Question: 'df' and 'dict'
I have a data frame containing sentences:
'''
df <- data_frame(text = c("I love pandas", "I hate monkeys", "pandas pandas pandas", "monkeys monkeys"))
'''
And a dictionary containing words and their corresponding scores:
'''
dict <- data_frame(word = c("love", "hate", "pandas", "monkeys"),
score = c(1,-1,1,-1))
'''
I want to append a column "score" to 'df' that would sum the score for each sentence:
'''
text score
1 I love pandas 2
2 I hate monkeys -2
3 pandas pandas pandas 3
4 monkeys monkeys -2
'''
Here are the results so far:
'''
df %>% mutate(score = sapply(strsplit(text, ' '), function(x) with(dict, sum(score[word %in% x]))))
'''
Note that for this method to work, I had to use 'data_frame()' to create 'df' and 'dict' instead of 'data.frame()' otherwise I get: 'Error in strsplit(text, " ") : non-character argument'
'''
Source: local data frame [4 x 2]
text score
1 I love pandas 2
2 I hate monkeys -2
3 pandas pandas pandas 1
4 monkeys monkeys -1
'''
This does not accounts for multiple matches in a single string. Close to expected result, but not quite there yet.
I tweaked a bit one of akrun's suggestion in the comments to apply it to the edited post
'''
cbind(df, unnest(stri_split_fixed(df$text, ' '), group) %>%
group_by(group) %>%
summarise(score = sum(dict$score[dict$word %in% x])) %>%
ungroup() %>% select(-group) %>% data.frame())
'''
This does not account for multiple matches in a string:
'''
text score
1 I love pandas 2
2 I hate monkeys -2
3 pandas pandas pandas 1
4 monkeys monkeys -1
'''
'''
group_by(df, text) %>%
mutate(score = sum(dict$score[stri_detect_fixed(text, dict$word)]))
'''
After updating all packages, this now works (although it does not account for multiple matches)
'''
Source: local data frame [4 x 2]
Groups: text
text score
1 I love pandas 2
2 I hate monkeys -2
3 pandas pandas pandas 1
4 monkeys monkeys -1
'''
'''
total <- with(dict, {
vapply(df$text, function(X) {
sum(score[vapply(word, grepl, logical(1L), x = X, fixed = TRUE)])
}, 1)
})
cbind(df, total)
'''
This give the same results:
'''
text total
1 I love pandas 2
2 I hate monkeys -2
3 pandas pandas pandas 1
4 monkeys monkeys -1
'''
'''
s <- strsplit(df$text, " ")
total <- vapply(s, function(x) sum(with(dict, score[match(x, word, 0L)])), 1)
cbind(df, total)
'''
This actually works:
'''
text total
1 I love pandas 2
2 I hate monkeys -2
3 pandas pandas pandas 3
4 monkeys monkeys -2
'''
'''
res <- sapply(dict$word, function(x) {
sapply(gregexpr(x,df$text),function(y) length(y[y!=-1]) )
})
cbind(df, score = rowSums(res * dict$score))
'''
Note that I added the 'cbind()' part. This actually match the expected result.
'''
text score
1 I love pandas 2
2 I hate monkeys -2
3 pandas pandas pandas 3
4 monkeys monkeys -2
'''
Inspired by akrun's suggestion, here is what I ended up writing as the most 'dplyr'-esque solution:
'''
library(dplyr)
library(tidyr)
library(stringi)
bind_cols(df, unnest(stri_split_fixed(df$text, ' '), group) %>%
group_by(x) %>% mutate(score = sum(dict$score[dict$word %in% x])) %>%
group_by(group) %>%
summarise(score = sum(score)) %>%
select(-group))
'''
Although I will implement Richard Scriven's suggestion #3 since it's the most efficient.
Here are the suggestions applied to much larger datasets ('df' of 93 sentences and 'dict' of 14K words) using 'microbenchmark()':
'''
mbm = microbenchmark(
akrun = df %>% mutate(score = sapply(stri_detect_fixed(text, ' '), function(x) with(dict, sum(score[word %in% x])))),
akrun2 = cbind(df, unnest(stri_split_fixed(df$text, ' '), group) %>% group_by(group) %>% summarise(score = sum(dict$score[dict$word %in% x])) %>% ungroup() %>% select(-group) %>% data.frame()),
rscriven1 = group_by(df, text) %>% mutate(score = sum(dict$score[stri_detect_fixed(text, dict$word)])),
rscriven2 = cbind(df, score = with(dict, { vapply(df$text, function(X) { sum(score[vapply(word, grepl, logical(1L), x = X, fixed = TRUE)])}, 1)})),
rscriven3 = cbind(df, score = vapply(strsplit(df$text, " "), function(x) sum(with(dict, score[match(x, word, 0L)])), 1)),
thelatemail = cbind(df, score = rowSums(sapply(dict$word, function(x) { sapply(gregexpr(x,df$text),function(y) length(y[y!=-1]) ) }) * dict$score)),
sbeaupre = bind_cols(df, unnest(stri_split_fixed(df$text, ' '), group) %>% group_by(x) %>% mutate(score = sum(dict$score[dict$word %in% x])) %>% group_by(group) %>% summarise(score = sum(score)) %>% select(-group)),
times = 10
)
'''
And the results:

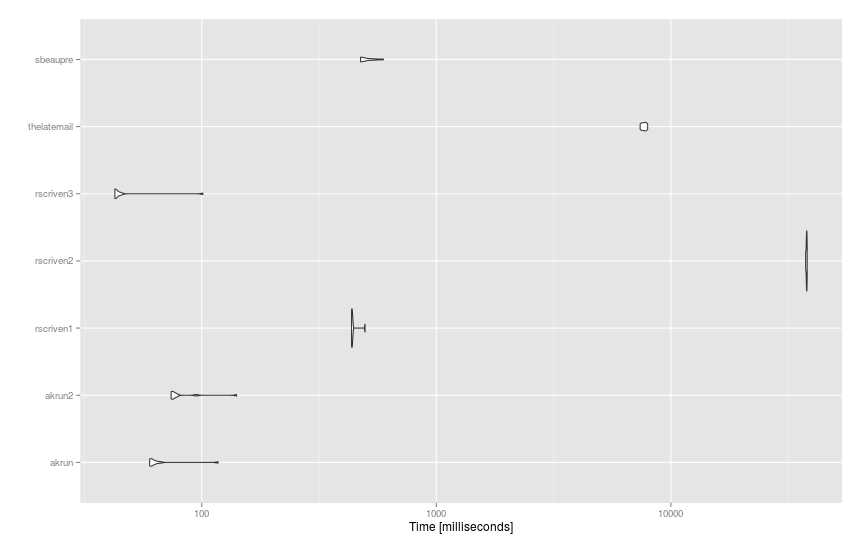
Answer: Here's the easiest 'dplyr' method I've found so far. And I'll add a 'stringi' function to speed things up. Provided there are no identical sentences in 'df$text', we can group by that column and then apply 'mutate()'
Note: Package versions are dplyr 0.4.1 and stringi 0.4.1
'''
library(dplyr)
library(stringi)
group_by(df, text) %>%
mutate(score = sum(dict$score[stri_detect_fixed(text, dict$word)]))
# Source: local data frame [2 x 2]
# Groups: text
#
# text score
# 1 I love pandas 2
# 2 I hate monkeys -2
'''
I removed the 'do()' method I posted last night, but you can find it in the edit history. To me it seems unnecessary since the above method works as well and is the more 'dplyr' way to do it.
Additionally, if you're open to a non-'dplyr' answer, here are two using base functions.
'''
total <- with(dict, {
vapply(df$text, function(X) {
sum(score[vapply(word, grepl, logical(1L), x = X, fixed = TRUE)])
}, 1)
})
cbind(df, total)
# text total
# 1 I love pandas 2
# 2 I hate monkeys -2
'''
Or an alternative using 'strsplit()' produces the same result
'''
s <- strsplit(df$text, " ")
total <- vapply(s, function(x) sum(with(dict, score[match(x, word, 0L)])), 1)
cbind(df, total)
'''